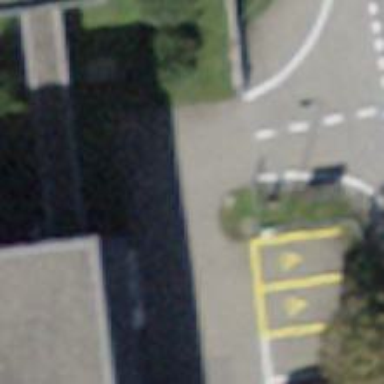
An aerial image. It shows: Parking aisle designated as service road.